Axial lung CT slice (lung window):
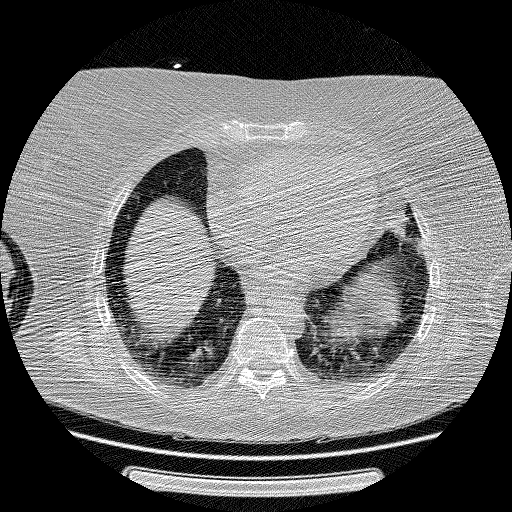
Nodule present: yes
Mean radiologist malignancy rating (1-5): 3